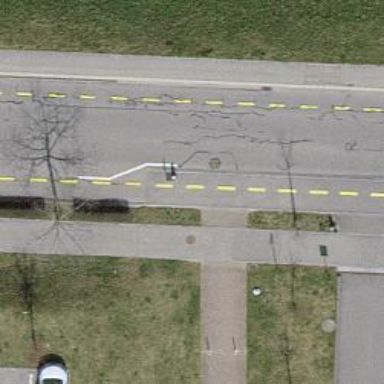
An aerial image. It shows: Cycle barrier.